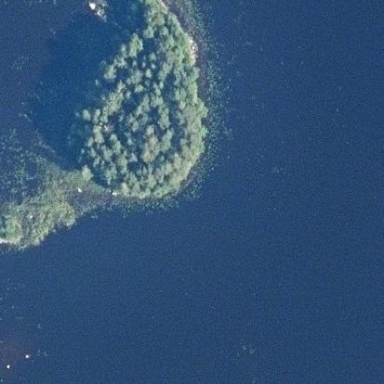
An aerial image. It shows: Lake with natural water.